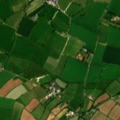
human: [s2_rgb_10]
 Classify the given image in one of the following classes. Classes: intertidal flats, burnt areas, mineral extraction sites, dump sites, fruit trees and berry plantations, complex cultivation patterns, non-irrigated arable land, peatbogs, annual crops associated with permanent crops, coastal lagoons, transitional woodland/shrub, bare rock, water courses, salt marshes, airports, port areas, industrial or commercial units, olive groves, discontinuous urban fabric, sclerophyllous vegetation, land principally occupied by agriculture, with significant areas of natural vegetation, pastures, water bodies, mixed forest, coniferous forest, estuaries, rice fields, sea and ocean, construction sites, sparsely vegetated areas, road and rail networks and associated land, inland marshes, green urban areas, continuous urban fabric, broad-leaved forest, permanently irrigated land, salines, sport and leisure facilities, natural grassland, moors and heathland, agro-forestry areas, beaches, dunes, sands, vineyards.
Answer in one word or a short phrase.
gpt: non-irrigated arable land, pastures